Aerial crown-view tile of a tropical tree (Barro Colorado Island, Panama), acquired 20241216:
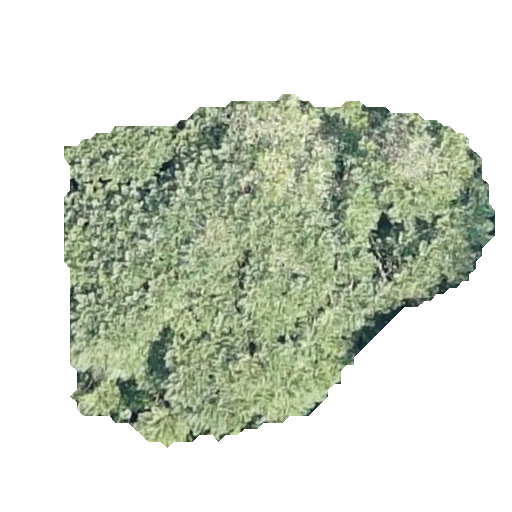
Species: Jacaranda copaia
GBIF accepted scientific name: Jacaranda copaia
Crown area: 159.926 m²